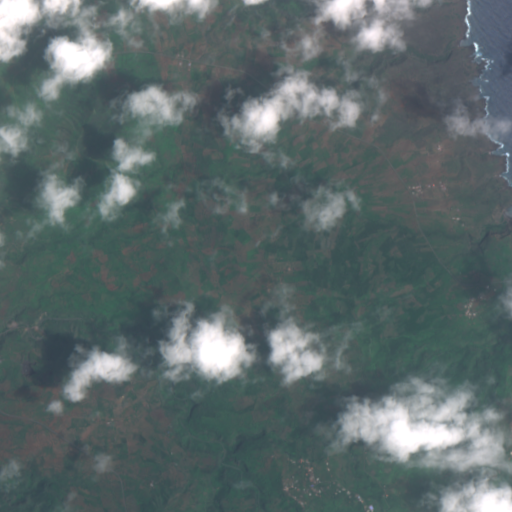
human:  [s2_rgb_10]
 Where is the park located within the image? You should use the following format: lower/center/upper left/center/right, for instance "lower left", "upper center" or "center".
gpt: The park is located in the lower right of the image.
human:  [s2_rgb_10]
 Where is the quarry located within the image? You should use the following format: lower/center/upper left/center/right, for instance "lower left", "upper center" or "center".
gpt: The quarry is located in the lower left of the image.
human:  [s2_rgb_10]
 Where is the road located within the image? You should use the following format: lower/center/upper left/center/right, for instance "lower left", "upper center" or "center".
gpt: There is no road in the image.